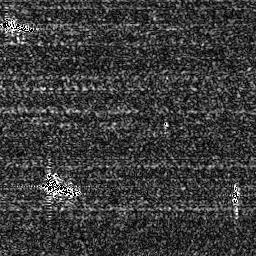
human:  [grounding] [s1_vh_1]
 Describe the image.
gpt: In the satellite image, there is  <ref>1 small ship </ref> <box>[[89, 69, 93, 81, 0]]</box> located at bottom right,  <ref>1 medium ship </ref> <box>[[15, 68, 30, 76, 0]]</box> located at bottom left,  <ref>1 medium ship </ref> <box>[[0, 6, 12, 13, 0]]</box> located at top left.